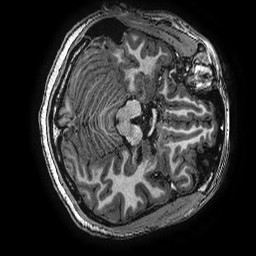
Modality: T1w
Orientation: axial
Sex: female
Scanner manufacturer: ge
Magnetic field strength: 3 T
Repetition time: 0.00766 s
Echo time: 0.003476 s